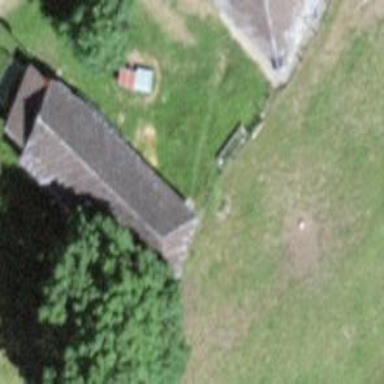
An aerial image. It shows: Barn.